Interaction volume radius: 10 \u00c5
Interaction volume height: 20 \u00c5
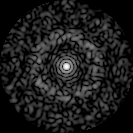
Disorder parameter: 0.8324